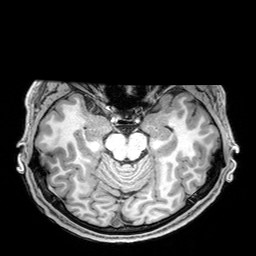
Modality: T1w
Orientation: coronal
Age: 30
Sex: male